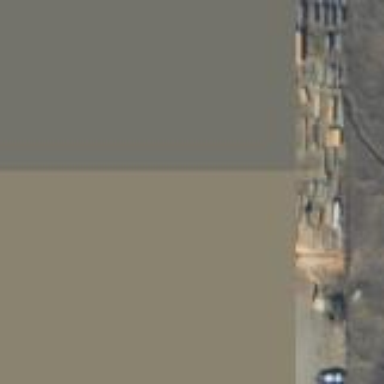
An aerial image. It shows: Sawmill building.